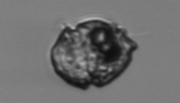
Label: Proterythropsis